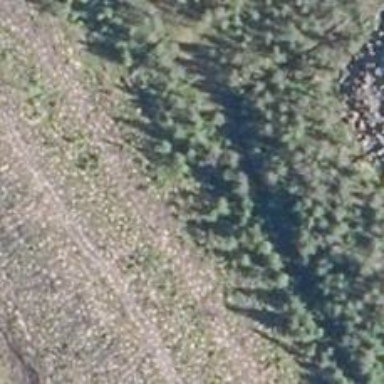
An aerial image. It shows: Cliff in nature.